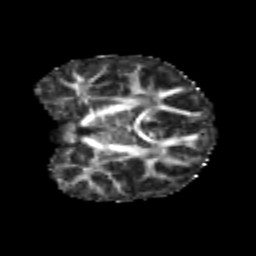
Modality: FA
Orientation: coronal
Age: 8
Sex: male
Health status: healthy